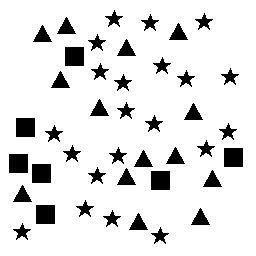
Squares: 7
Triangles: 14
Stars: 21
Total shapes: 42